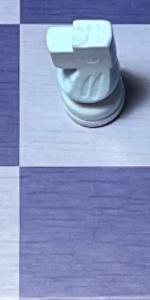
Label: Empty